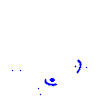
Particle: kaon